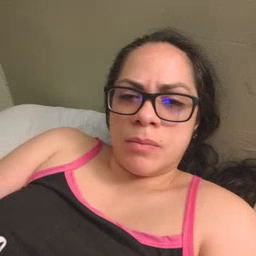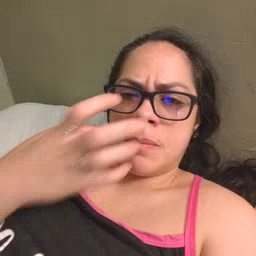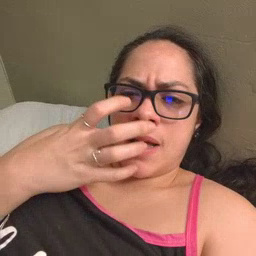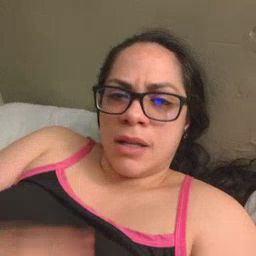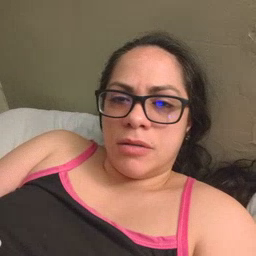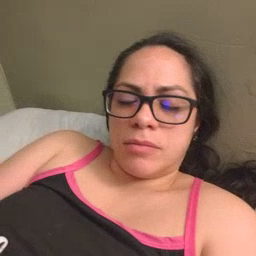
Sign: mad